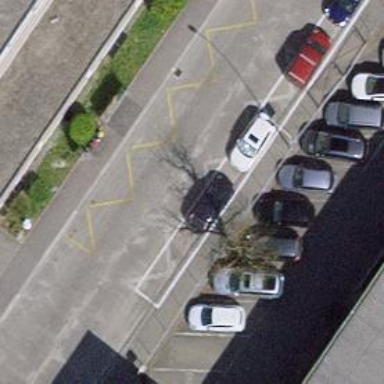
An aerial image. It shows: Public transport stop position.